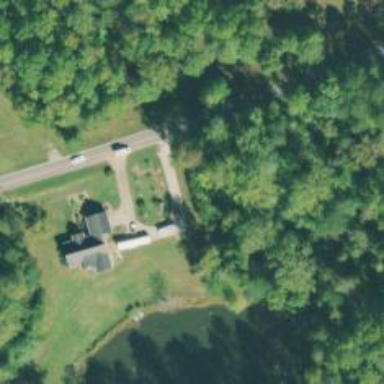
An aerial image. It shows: Driveway.